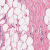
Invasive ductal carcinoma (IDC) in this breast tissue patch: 0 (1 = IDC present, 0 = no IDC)